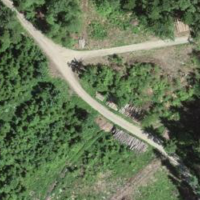
EUNIS habitat code: 43
Species observed at this site:
Tussilago farfara